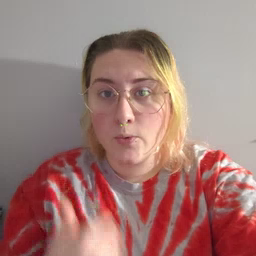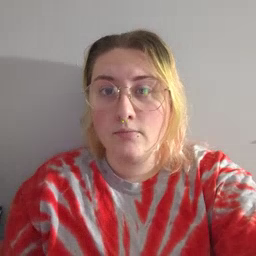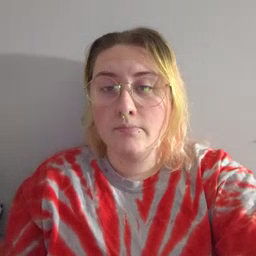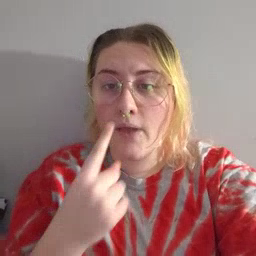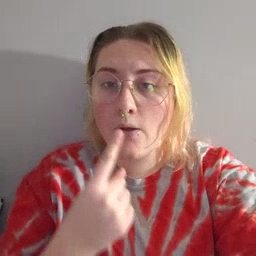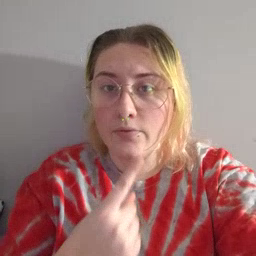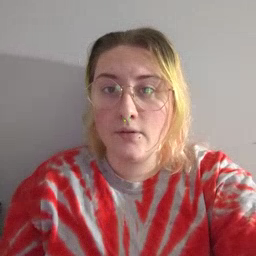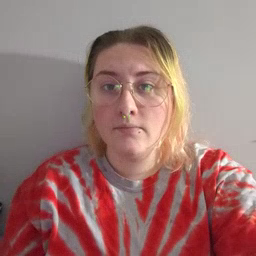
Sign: mouth